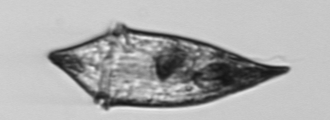
Label: Gyrodinium